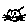
Label: cat